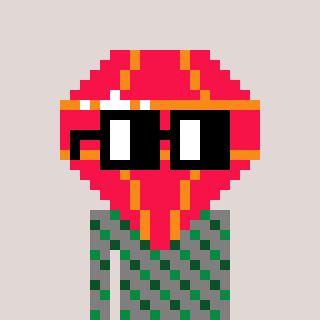
a pixel art character with square black glasses, a red diamond-shaped head and a bluegrey-colored body on a warm background